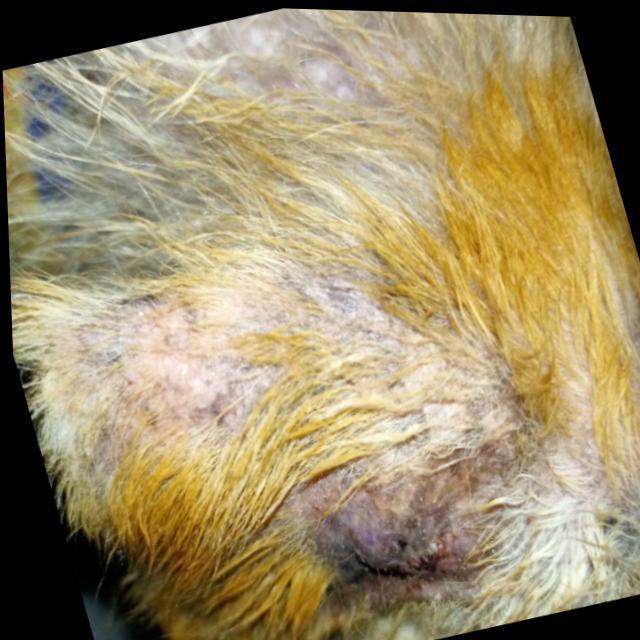
Canine demodicosis (Demodex mange) — caused by Demodex canis mites. Presents with alopecia, follicular papules, pustules, and comedones. Often localized on face and forelimbs.